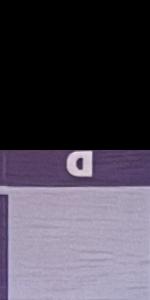
Label: Empty